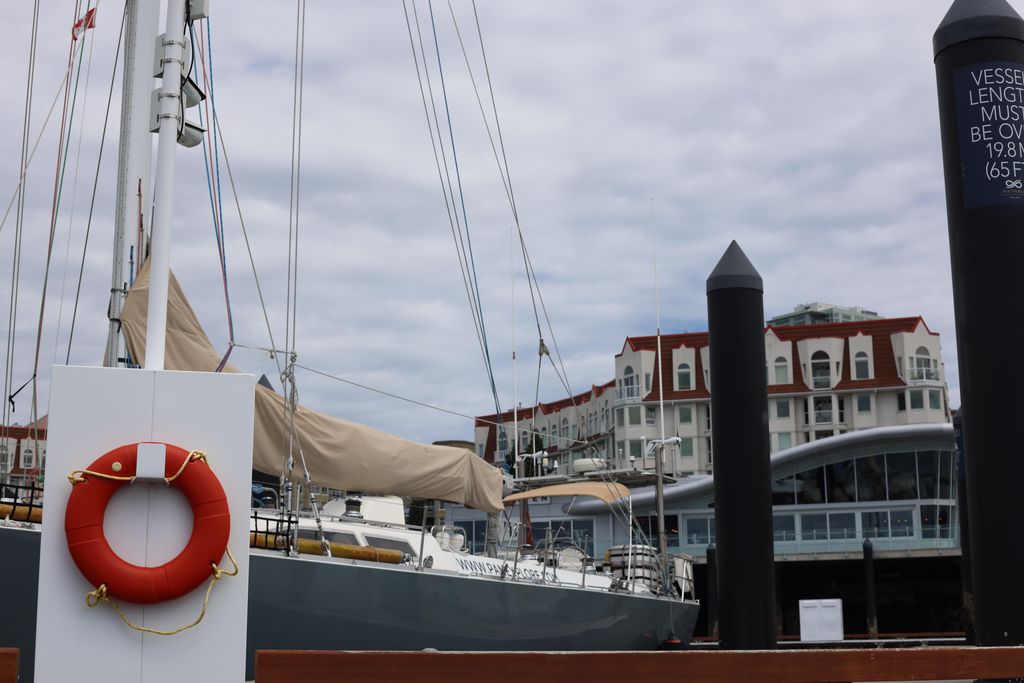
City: victoria